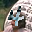
Label: 4